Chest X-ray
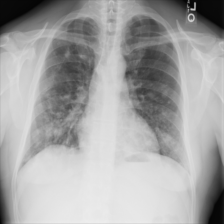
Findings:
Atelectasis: negative
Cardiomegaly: negative
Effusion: negative
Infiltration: negative
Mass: negative
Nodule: negative
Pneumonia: negative
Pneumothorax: negative
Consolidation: negative
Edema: negative
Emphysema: negative
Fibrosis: negative
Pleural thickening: negative
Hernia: negative